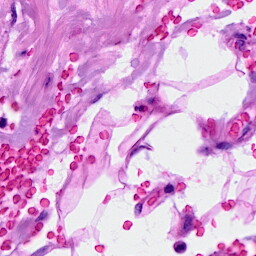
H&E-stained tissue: Breast